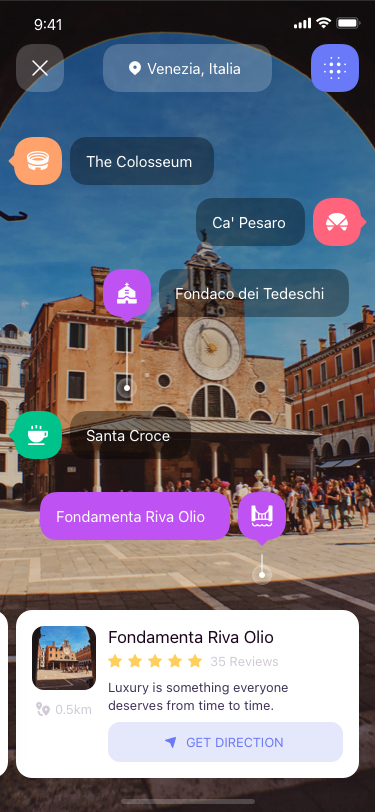
Text in this UI design:
Venezia, Italia
Fondaco dei Tedeschi
The Colosseum
Santa Croce
Fondamenta Riva Olio
Ca' Pesaro
Fondamenta Riva Olio
35 Reviews
Luxury is something everyone deserves from time to time.
get direction
0.5km